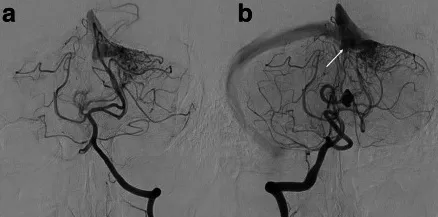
Preoperative angiography. A; Left vertebral artery angiography (VAG). The left PICA is agenesis (frontal view).
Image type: radiology (x_ray)